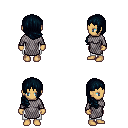
a pixel art fantasy rpg character, female body template, human, tanned skin, chain mail, white pants, raven right-swept hairstyle, four views (front, back, left, right), 2x2 character sprite sheet, small pixel art, hard edges, no anti-aliasing